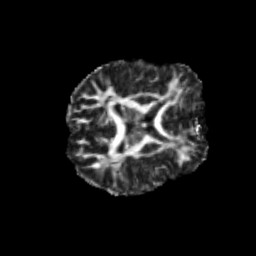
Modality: FA
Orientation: axial
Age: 19
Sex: male
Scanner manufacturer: siemens
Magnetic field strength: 3 T
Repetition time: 3.5 s
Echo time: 0.113 s